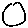
Label: circle